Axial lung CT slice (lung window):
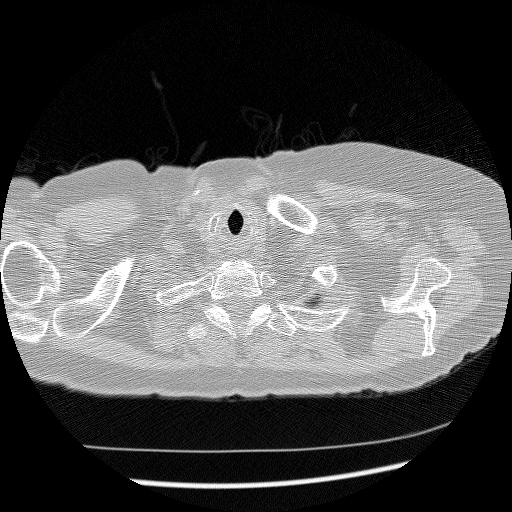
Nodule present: no